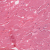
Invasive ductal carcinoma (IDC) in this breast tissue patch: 0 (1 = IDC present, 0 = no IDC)